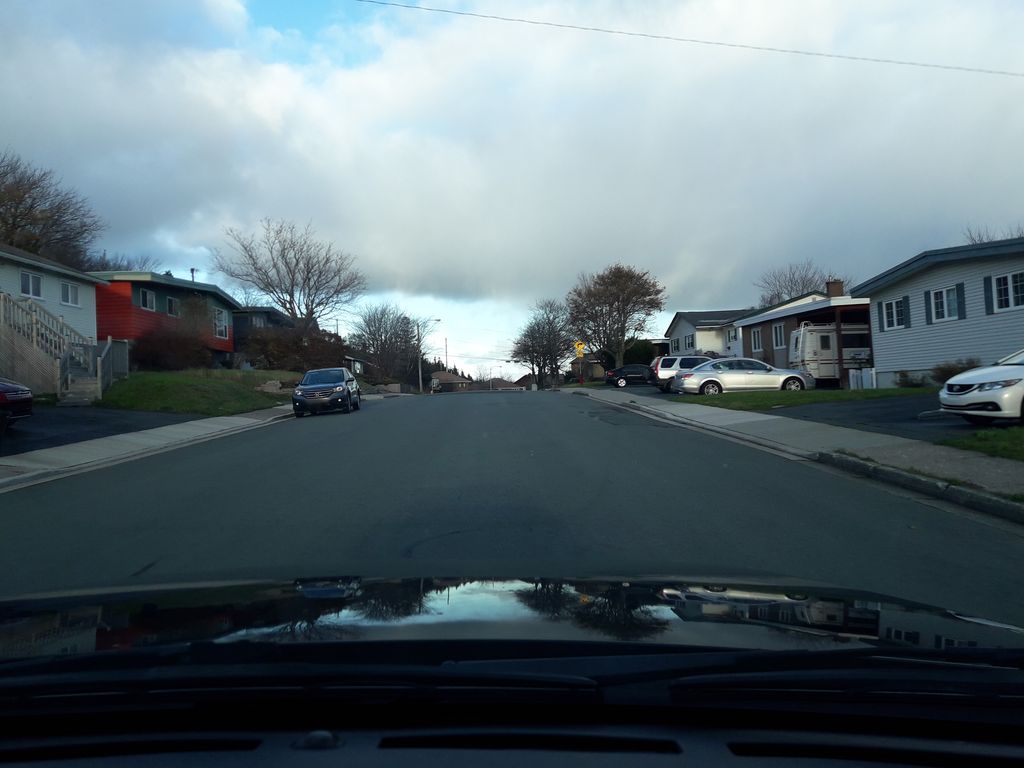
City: st_johns